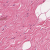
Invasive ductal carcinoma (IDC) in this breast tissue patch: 0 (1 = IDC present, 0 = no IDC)